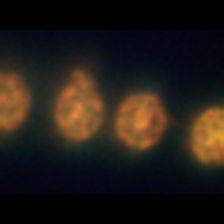
Taxon: Stephanopyxis
Group: Diatoms